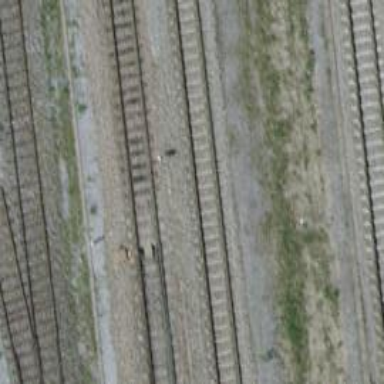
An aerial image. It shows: Railway switch.